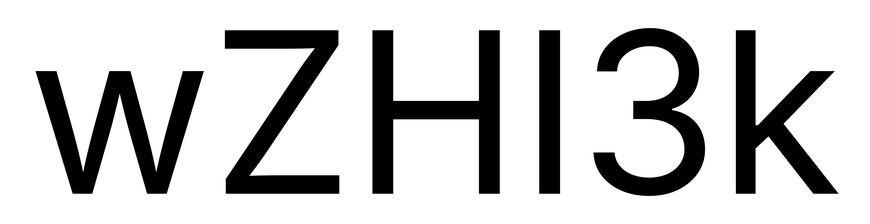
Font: Inter_Regular